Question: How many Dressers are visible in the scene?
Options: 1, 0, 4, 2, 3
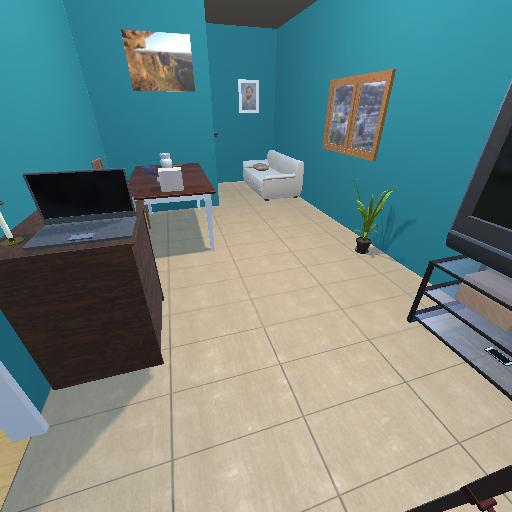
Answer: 1